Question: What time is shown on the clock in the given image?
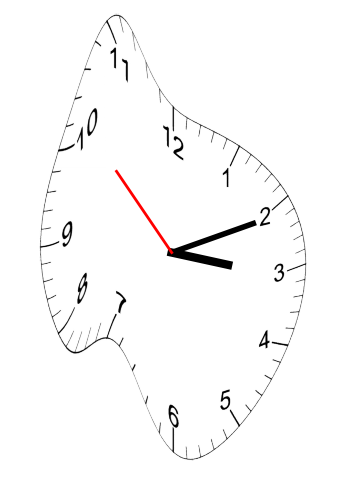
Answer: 03:10:52